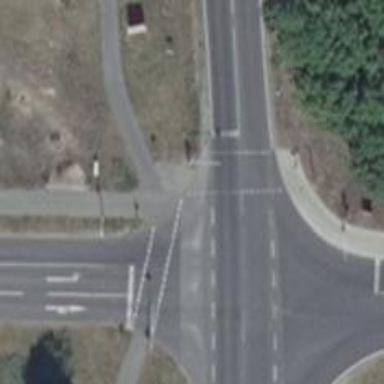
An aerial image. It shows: Road with traffic signals at crossing.